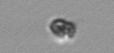
Label: Heterocapsa_rotundata